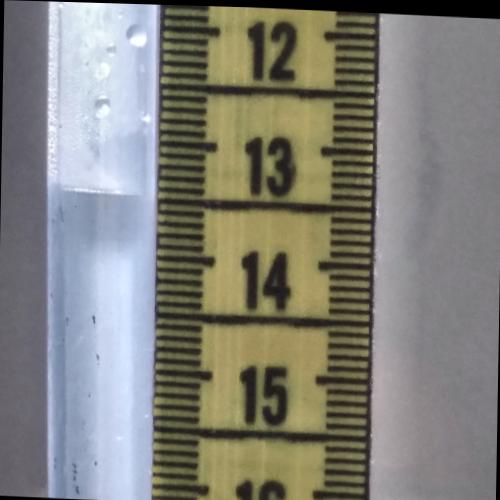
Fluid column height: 13.5 cm